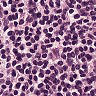
Metastatic tissue present: no